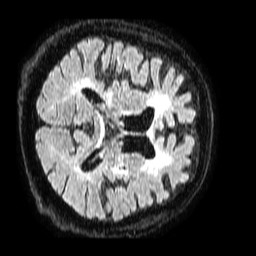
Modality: FLAIR
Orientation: axial
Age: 76
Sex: male
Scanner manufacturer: philips
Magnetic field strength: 1.5 T
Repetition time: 4.8 s
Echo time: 0.3 s